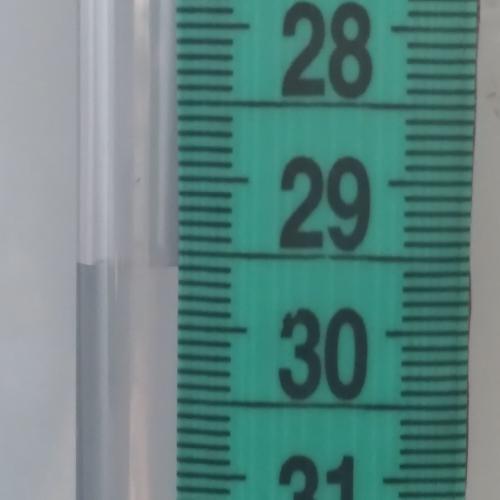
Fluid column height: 29.6 cm